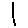
Label: line